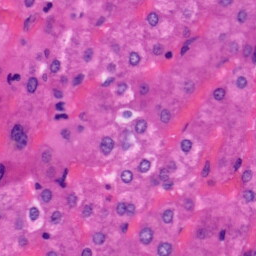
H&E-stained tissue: Liver